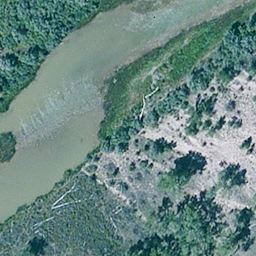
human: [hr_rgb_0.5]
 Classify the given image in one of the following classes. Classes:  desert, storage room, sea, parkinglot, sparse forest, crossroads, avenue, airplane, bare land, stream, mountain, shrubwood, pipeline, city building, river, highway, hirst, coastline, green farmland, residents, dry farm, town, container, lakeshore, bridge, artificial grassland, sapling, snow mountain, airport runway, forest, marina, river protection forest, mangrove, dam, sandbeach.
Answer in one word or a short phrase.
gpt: river